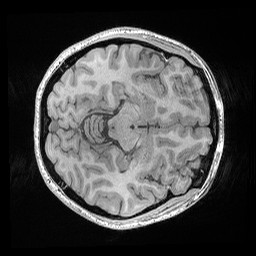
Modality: T1w
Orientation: axial
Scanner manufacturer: siemens
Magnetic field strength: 3 T
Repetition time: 0.02 s
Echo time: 0.00492 s